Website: crate-barrel
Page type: billing-address
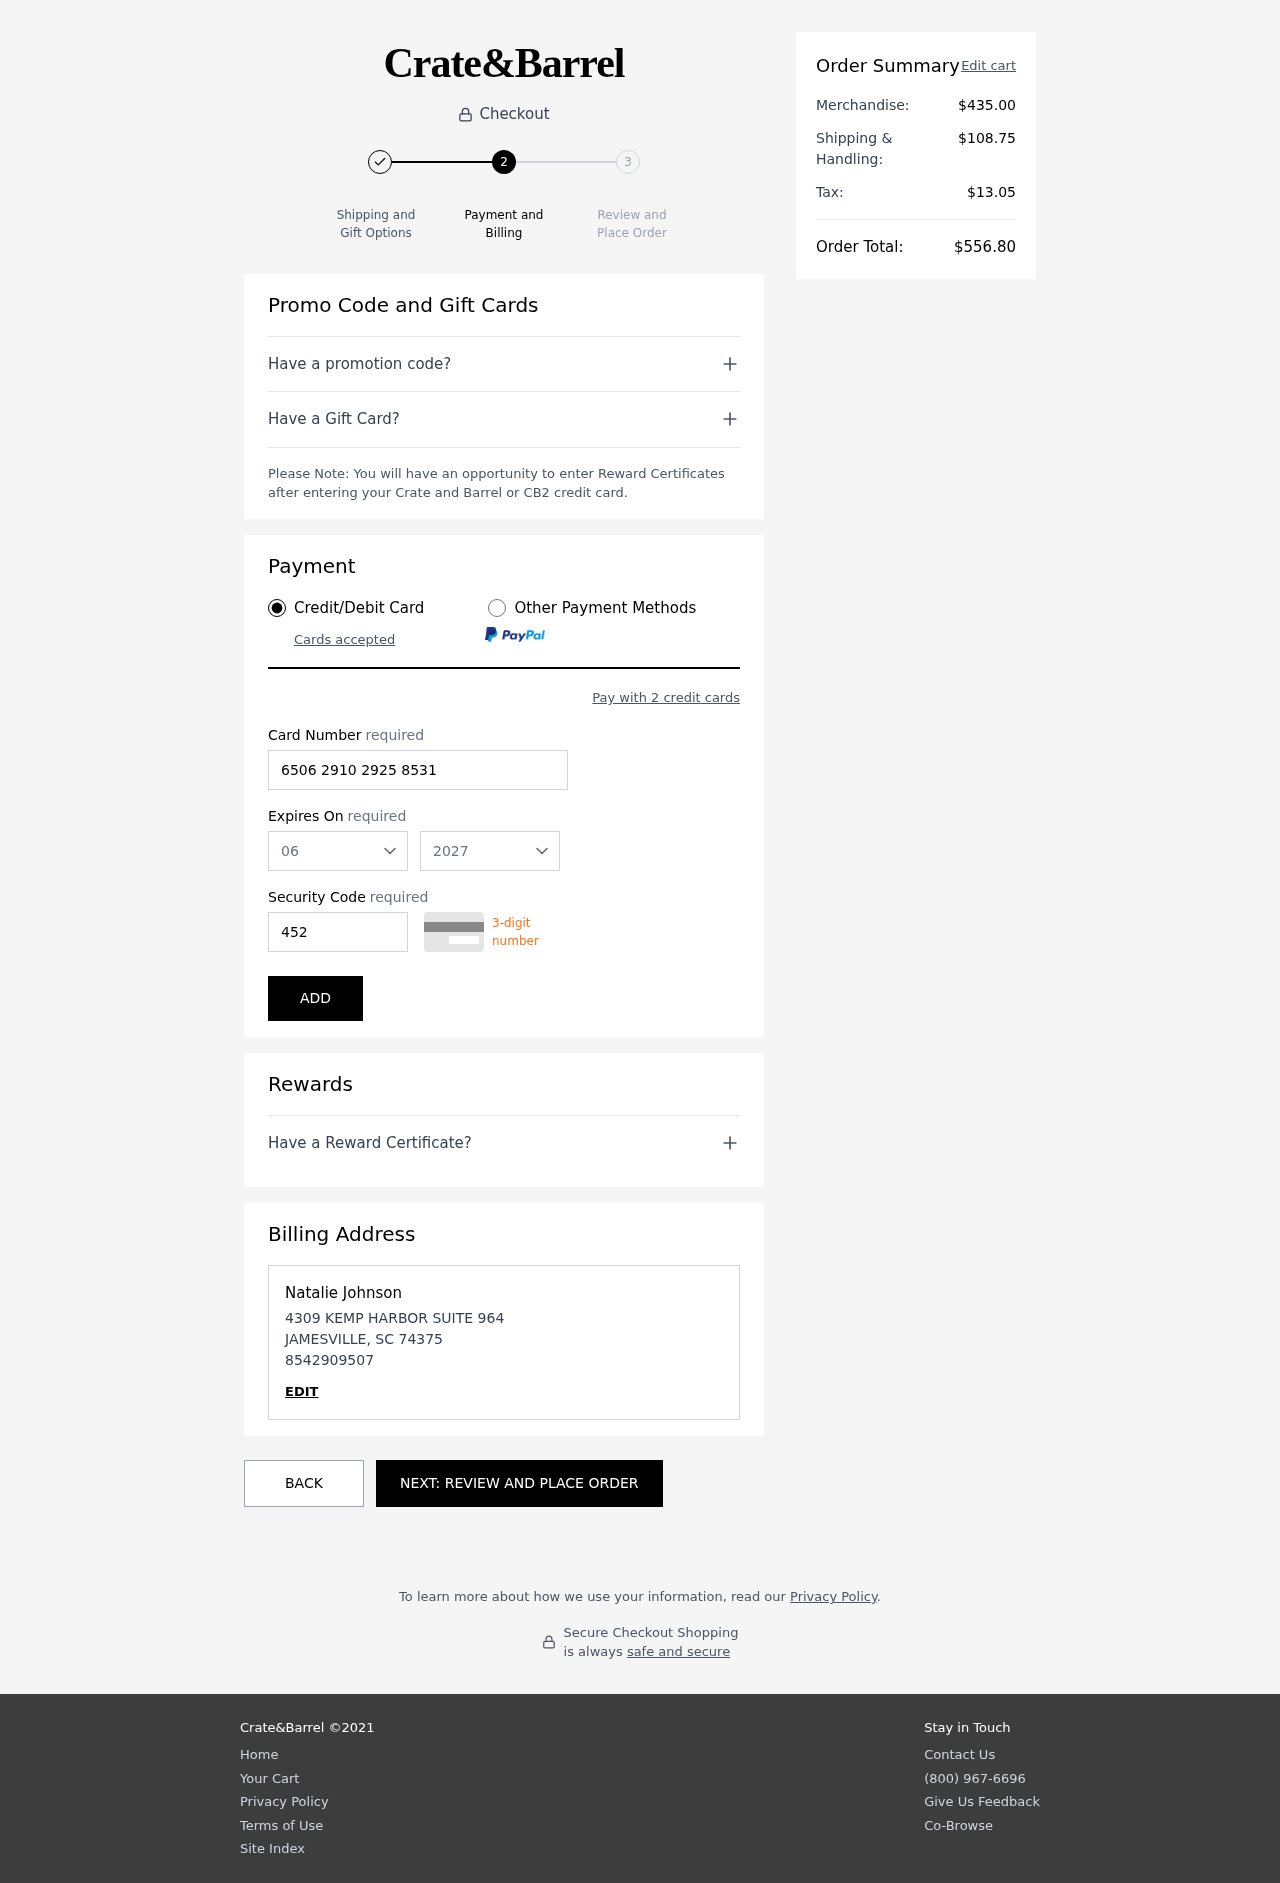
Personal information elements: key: PII_CARD_CVV
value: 452
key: PII_CARD_EXPIRY_MONTH
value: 06
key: PII_CARD_EXPIRY_YEAR
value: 27
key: PII_CARD_NUMBER
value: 6506 2910 2925 8531
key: PII_CITY
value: JAMESVILLE
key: PII_FULLNAME
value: Natalie Johnson
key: PII_PHONE
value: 8542909507
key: PII_POSTCODE
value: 74375
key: PII_STATE_ABBR
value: SC
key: PII_STREET
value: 4309 KEMP HARBOR SUITE 964
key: PII_FIRSTNAME
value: Natalie
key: PII_LASTNAME
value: Johnson
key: PII_PHONE_LINE
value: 9507
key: PII_PHONE_SUFFIX
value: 9507
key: PII_POSTCODE_FULL
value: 74375
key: PII_PHONE2
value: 8542909507
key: PII_PHONE3
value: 8542909507
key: PII_FULLNAME2
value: Natalie Johnson
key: PII_FULLNAME3
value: Natalie Johnson
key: PII_FIRSTNAME2
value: Natalie
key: PII_FIRSTNAME3
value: Natalie
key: PII_LASTNAME2
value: Johnson
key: PII_LASTNAME3
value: Johnson
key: PII_FIRSTNAME_DERIVED
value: Natalie
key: PII_LASTNAME_DERIVED
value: Johnson
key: PII_PHONE_NUMERIC
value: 8542909507
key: PII_PHONE_LINE_NUMERIC
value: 9507
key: PII_PHONE_SUFFIX_NUMERIC
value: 9507
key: PII_POSTCODE_NUMERIC
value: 74375
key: PII_PHONE2_NUMERIC
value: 8542909507
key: PII_PHONE3_NUMERIC
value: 8542909507
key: PII_FULLNAME_DERIVED
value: Natalie Johnson
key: PII_NAME_FULL_DERIVED
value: Natalie Johnson
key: PII_PHONE_DIGITS
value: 8542909507
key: PII_PHONE_LAST4
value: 9507
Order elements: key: ORDER_SUBTOTAL
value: $435.00
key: ORDER_SHIPPING_COST
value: $108.75
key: ORDER_TAX
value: $13.05
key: ORDER_TOTAL
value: $556.80